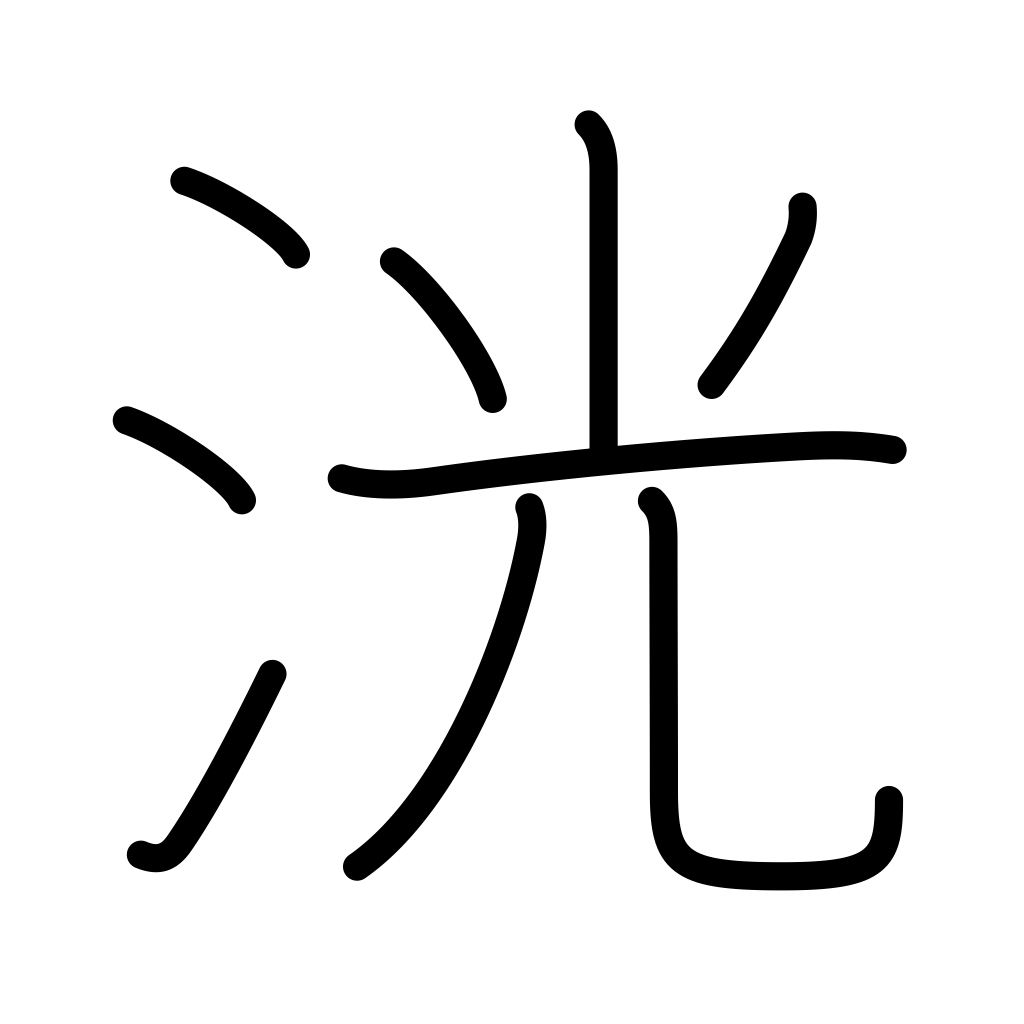
Meaning: sparkling water